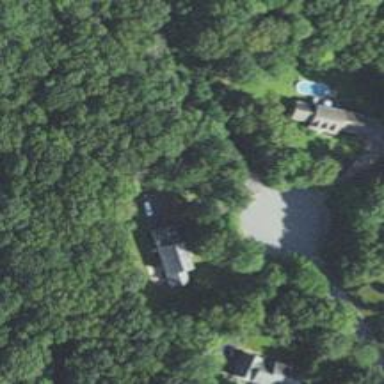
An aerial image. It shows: Residential driveway.